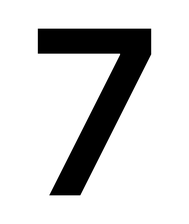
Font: Inter_SemiBold